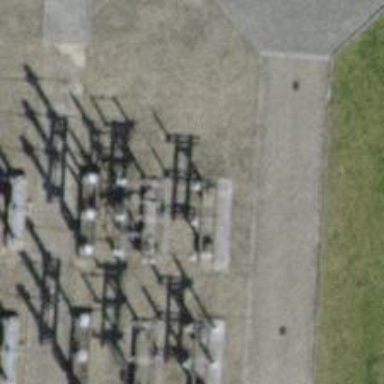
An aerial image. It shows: Insulator used in power systems.